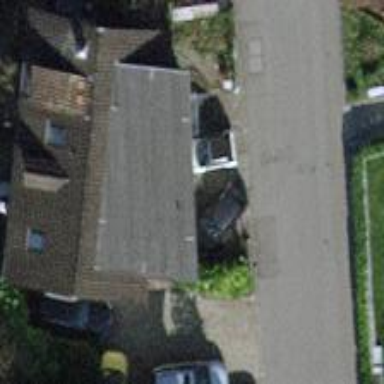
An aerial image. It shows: Detached building.